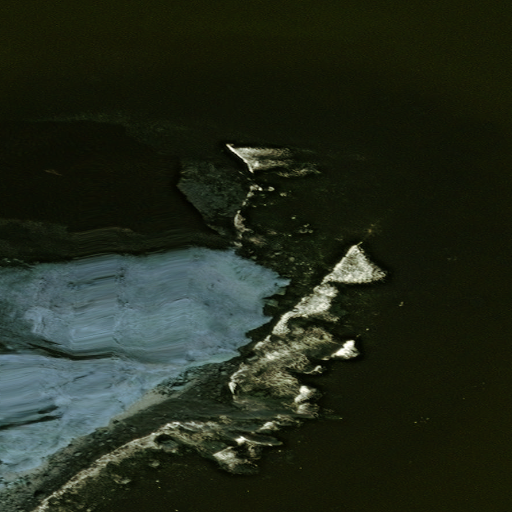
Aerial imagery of mountain in Alaska named Kenmore Head containing only unknown